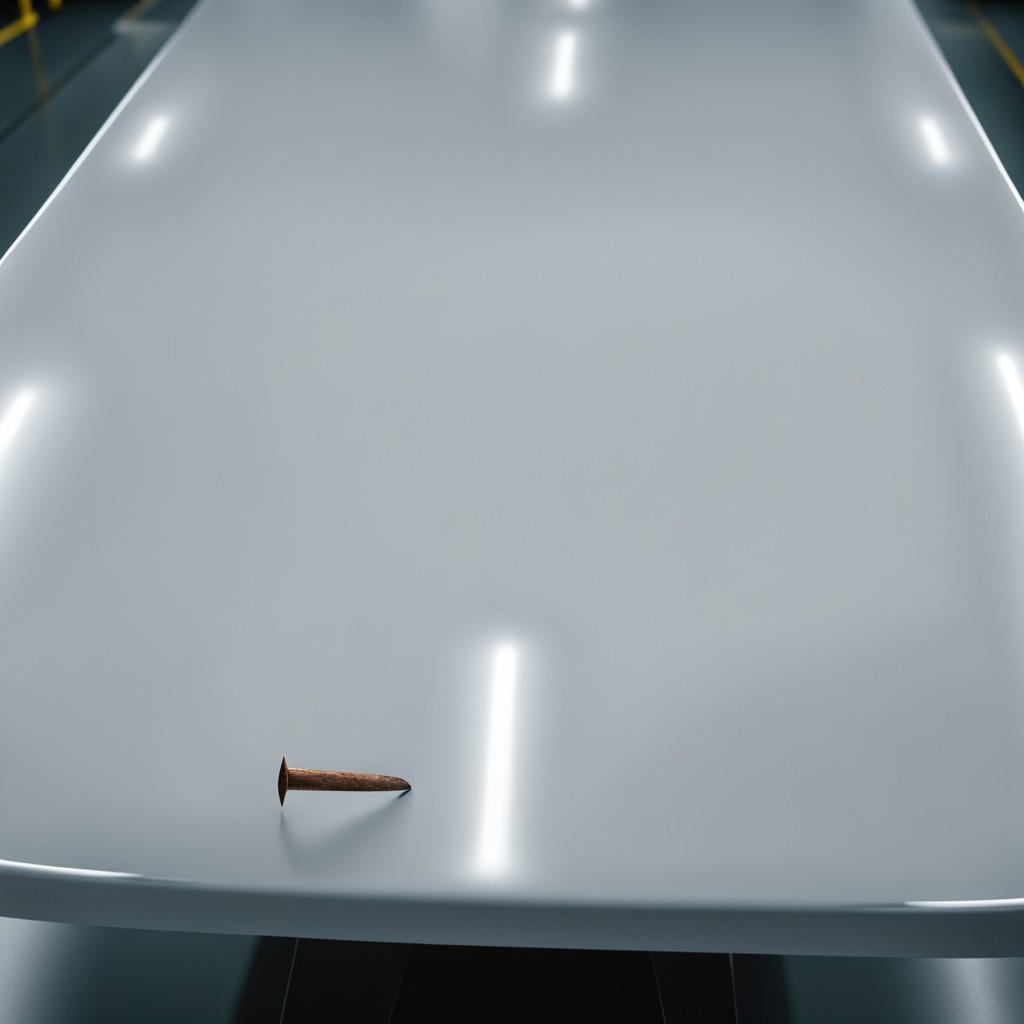
A nail is lying on a high-gloss table in a ship maintenance bay industrial lighting.